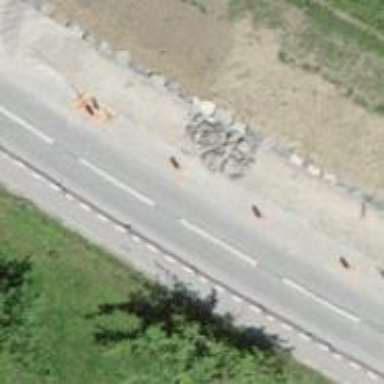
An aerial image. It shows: Unclassified road with asphalt surface.